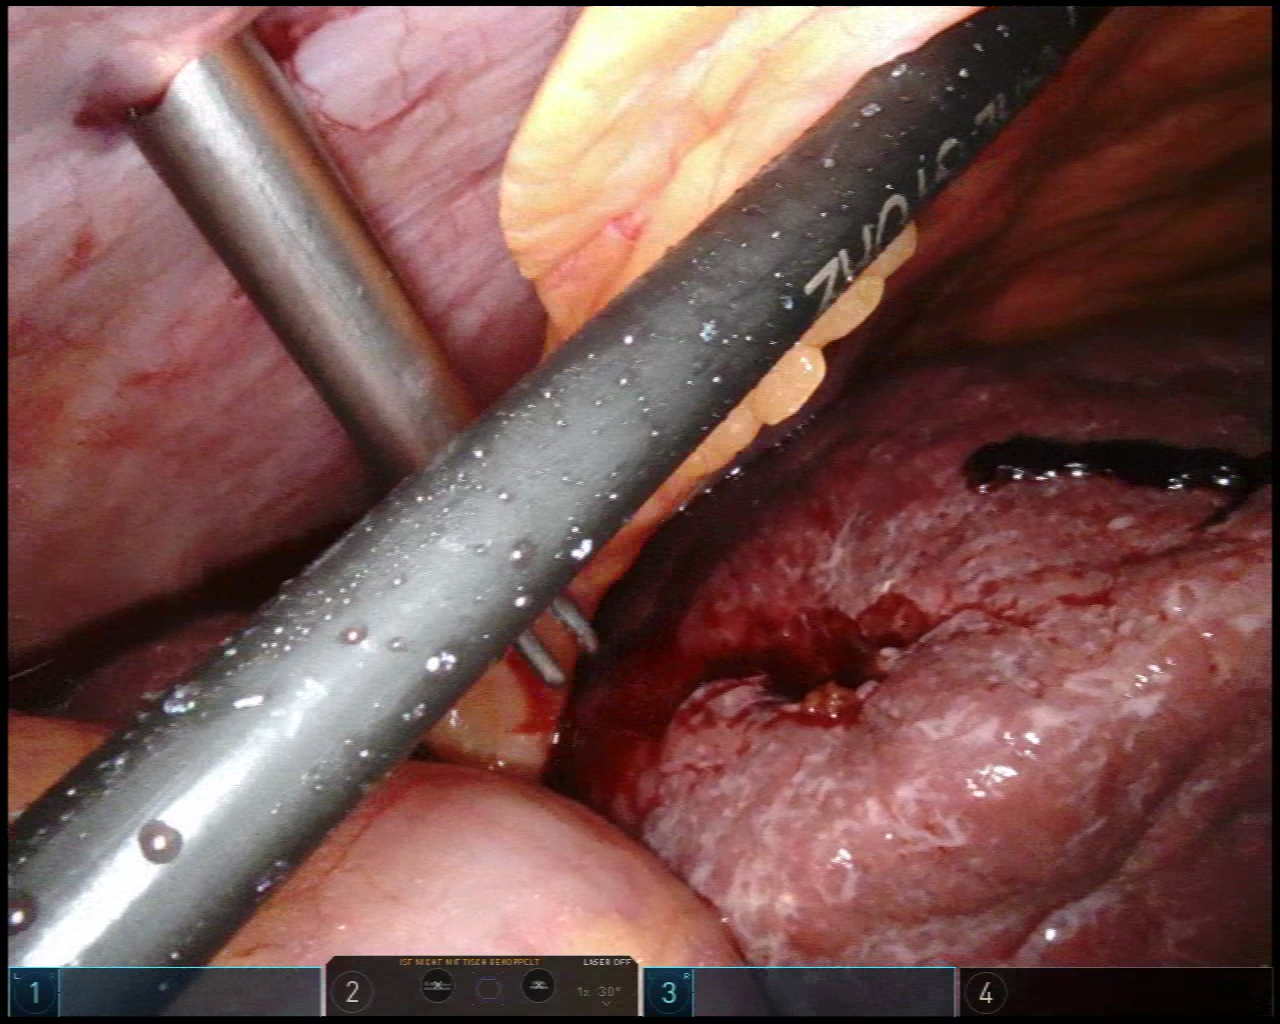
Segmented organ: liver
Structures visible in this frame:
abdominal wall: yes
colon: yes
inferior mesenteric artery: no
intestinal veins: no
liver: yes
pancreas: no
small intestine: no
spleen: no
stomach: no
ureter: no
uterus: no
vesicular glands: no